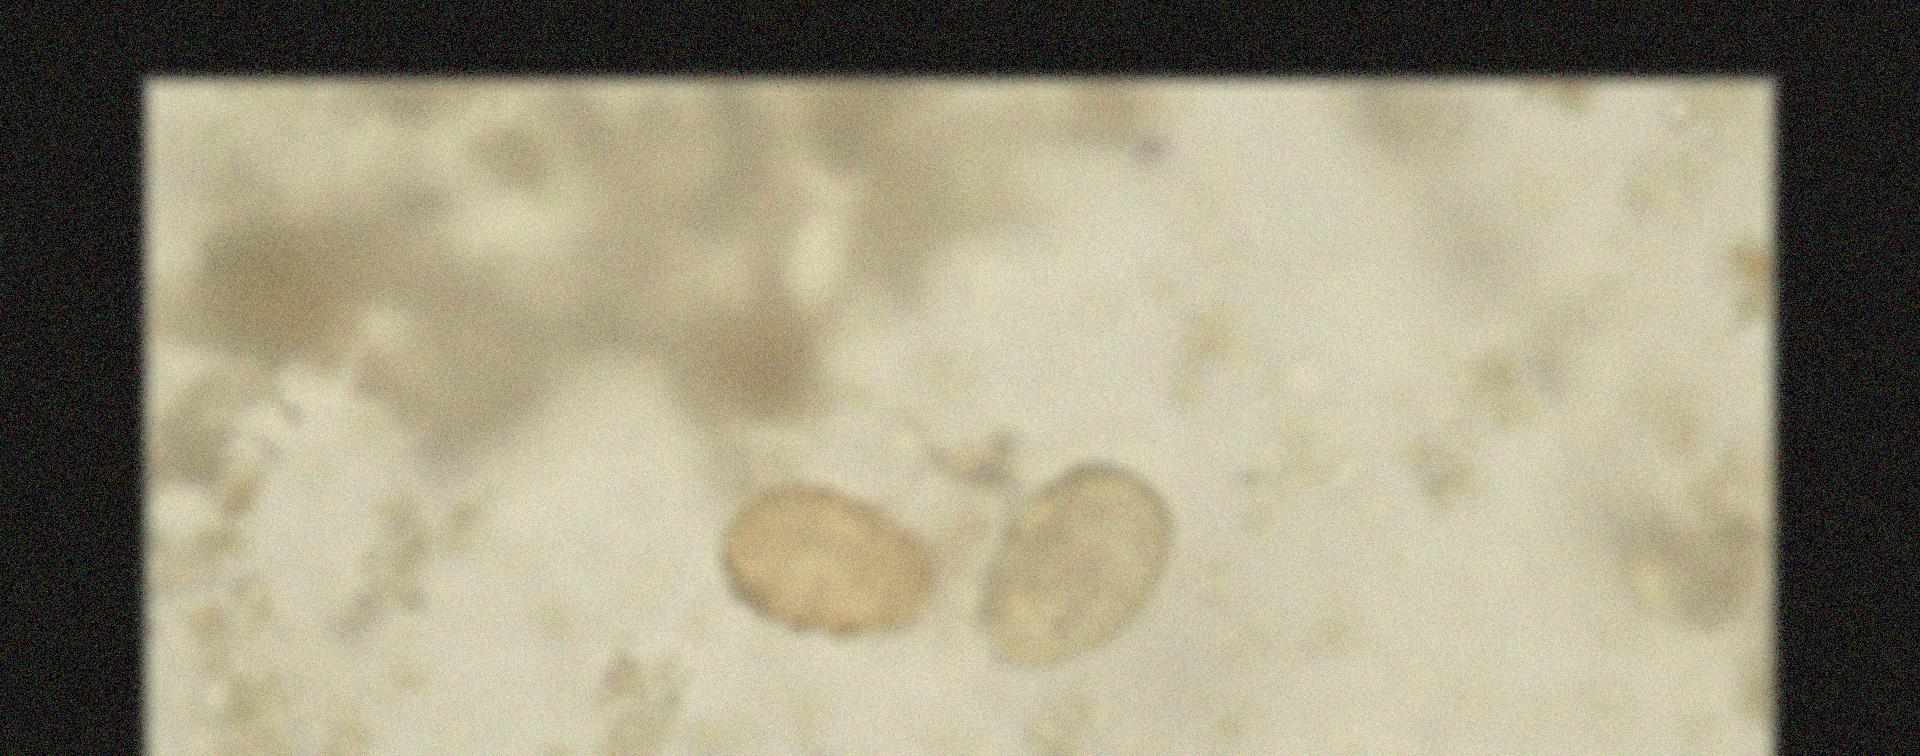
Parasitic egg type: Ascaris lumbricoides